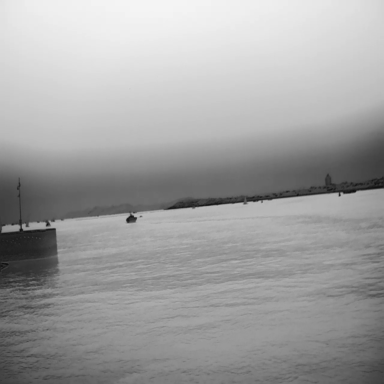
There are five objects shown in the infrared image, including two sailboats, two bulk_carriers, and a container_ship.